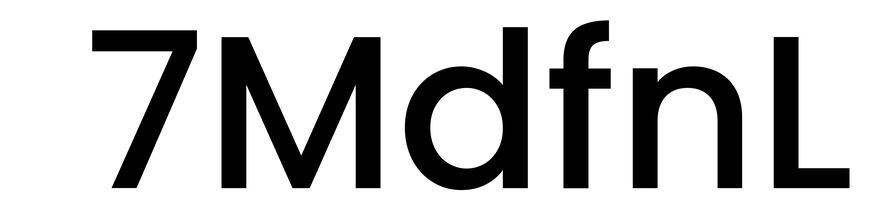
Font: Poppins-Medium